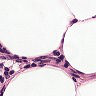
Metastatic tissue present: no